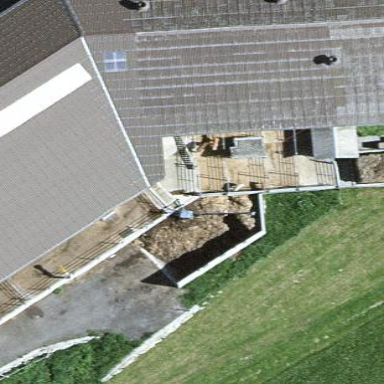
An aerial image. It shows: Rural barn.